Field crop: maize
Growth stage: 2
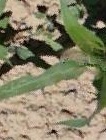
Species: maize